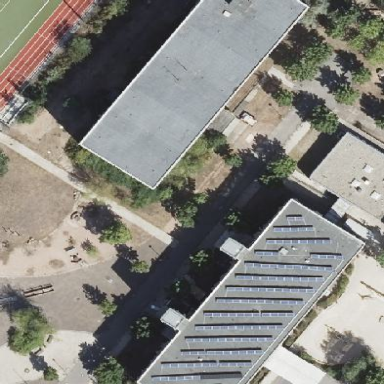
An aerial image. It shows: Fence surrounding school.